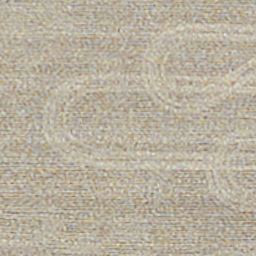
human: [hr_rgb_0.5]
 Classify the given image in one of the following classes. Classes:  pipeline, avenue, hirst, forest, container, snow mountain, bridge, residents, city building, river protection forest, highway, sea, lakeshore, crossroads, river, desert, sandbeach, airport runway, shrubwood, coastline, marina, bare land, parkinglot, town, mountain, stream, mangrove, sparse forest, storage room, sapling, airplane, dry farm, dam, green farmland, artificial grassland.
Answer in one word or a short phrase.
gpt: dry farm